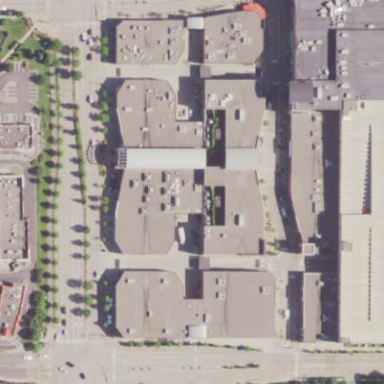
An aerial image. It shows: Retail area.